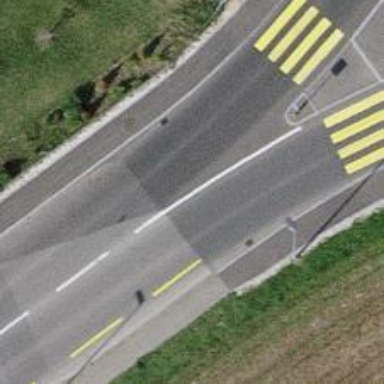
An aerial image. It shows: Primary highway with asphalt surface and raised kerb. The sidewalk on the right also has asphalt surface.